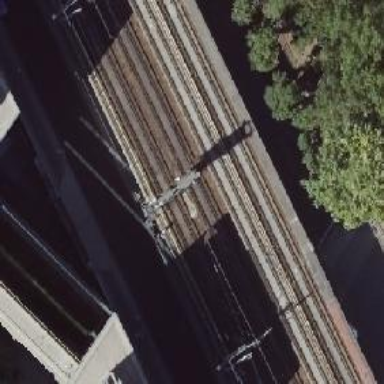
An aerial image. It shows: Railway signal.